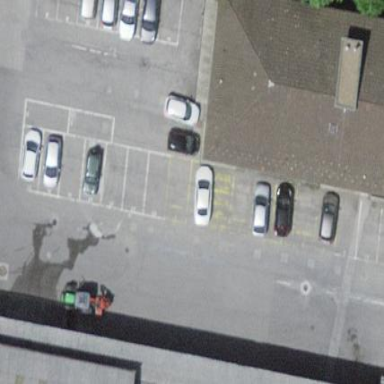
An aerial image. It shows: View of roof of building.